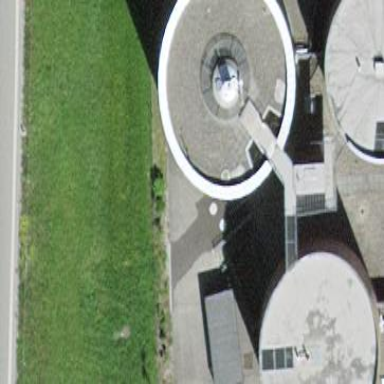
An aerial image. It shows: Building that serves as silo.